Field crop: maize
Growth stage: 2
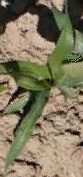
Species: maize